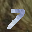
Label: 7